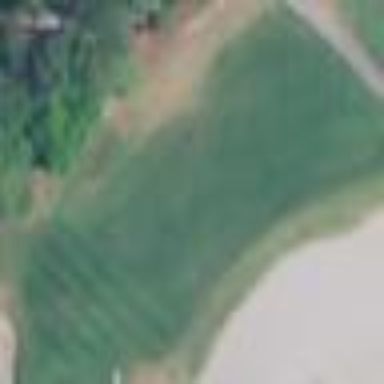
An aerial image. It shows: Grassy area designated as golf fairway.